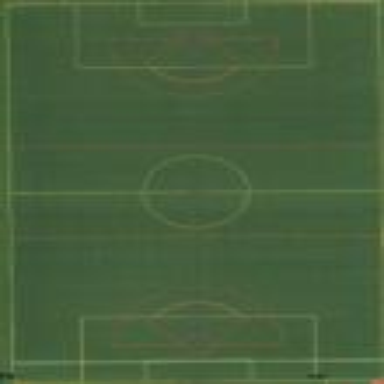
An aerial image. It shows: Soccer pitch for leisureland activities.